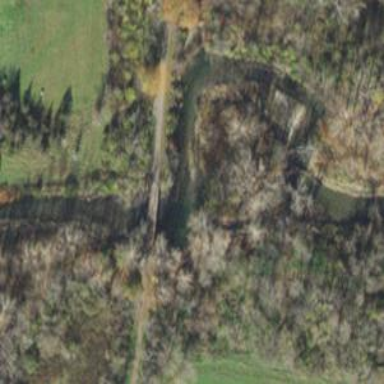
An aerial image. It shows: Abandoned railway bridge over cycleway road.